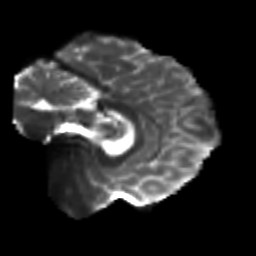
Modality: T2w
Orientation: sagittal
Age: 26
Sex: male
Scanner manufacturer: siemens
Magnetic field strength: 3 T
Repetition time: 3.5 s
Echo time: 0.104 s